Question: I have Created a SSIS package and run it it worked fine then i deploy the project it is showing me the package in SSISDB

There I execute the package it works fine then i try to execute it through asp.net page using this code
'''
Application app = new Application();
string path = @" I don't Know the package path";
Package package = null;
try
{
package = app.LoadPackage(path, null);
package.Execute();
}
catch (Exception)
{
throw;
}
'''
kindly guide me how do i get the package path
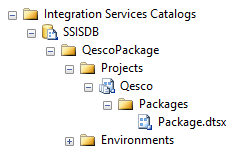
Answer: The packages live in a database, you can run them by calling a stored procedure to execute them, there's a good walkthrough <URL>